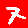
Digit: 7